Question: I'm trying to follow the Git work-flow described here: <URL>
After finishing one feature and merging it int to my development branch, I updated a different feature branch using git rebase.
This seemed to work fine, but now I tried to push new changes on this feature branch to its origin counter part and I get the following error:
'''
! [rejected] open-sea-dragon-feature -> open-sea-dragon-feature (non-fast-forward)
error: failed to push some refs to 'git@bitbucket.org:jeffreycwitt/lombardpress2.git'
hint: Updates were rejected because the tip of your current branch is behind
hint: its remote counterpart. Integrate the remote changes (e.g.
hint: 'git pull ...') before pushing again.
hint: See the 'Note about fast-forwards' in 'git push --help' for details.
'''
My tree looks like this:
In the picture you can see the two subsequent commits for the open-sea-dragon feature, after the rebase, were placed after the tip of the develop branch on my local machine. But this didn't happen for the origin counterpart and now they are out of sync.
I'm wondering how I can my feature branch back in sync with the origin feature branch.
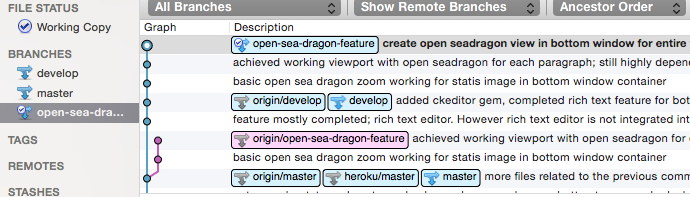
Answer: That's exactly why you . You now have two options:
1. If you are absolutely sure that no one but you is working off your remote branch (i.e. origin/open-sea-dragon-feature), you can force-push your updated branch: git push --force origin open-sea-dragon-feature
In your case, you will "lose" two commits during this procedure, but that should be alright here, because their rebased counterparts are included in the new branch. Again: don't do this if other people may have already pulled the remote branch! They will get into a boatload of trouble when suddenly pulling a rewritten history.
2. If you cannot force-push your updated branch (for reasons said above), you'll need to bite the bullet and merge the remote branch: git merge origin/open-sea-dragon-feature
After that, you'll be able to push with a simple fast-forward merge and other collaborators that use the branch will be able to easily pull your changes. This will lead to some duplicate commits appearing in your history. Git should handle the differences though and be able to perform a clean merge. If the rebased commits are identical diff-wise, you should not get any conflicts while merging.